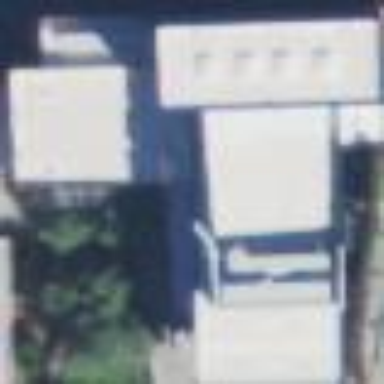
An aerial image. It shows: Theater building.